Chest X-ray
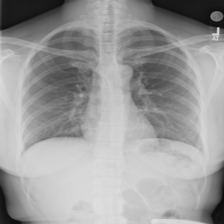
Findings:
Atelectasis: negative
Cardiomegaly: negative
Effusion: negative
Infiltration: negative
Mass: negative
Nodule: negative
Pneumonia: negative
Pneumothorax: negative
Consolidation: negative
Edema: negative
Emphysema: negative
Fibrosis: negative
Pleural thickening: negative
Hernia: negative